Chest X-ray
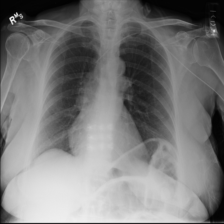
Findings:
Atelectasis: negative
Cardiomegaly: negative
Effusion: negative
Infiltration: negative
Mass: negative
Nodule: negative
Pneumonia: negative
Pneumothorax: negative
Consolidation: negative
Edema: negative
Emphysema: negative
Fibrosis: negative
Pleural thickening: negative
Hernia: negative